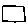
Label: square